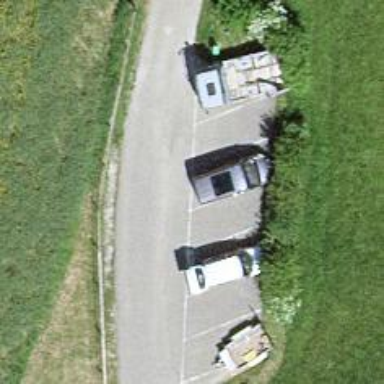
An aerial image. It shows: Parking area with gravel surface.